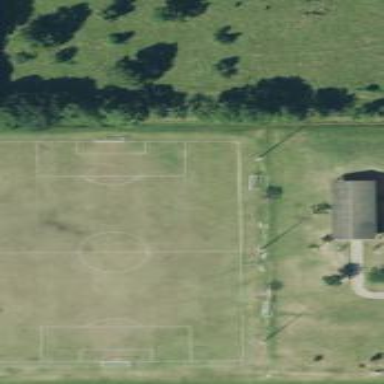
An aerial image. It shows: Soccer pitch for outdoor sports and leisure activities.